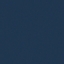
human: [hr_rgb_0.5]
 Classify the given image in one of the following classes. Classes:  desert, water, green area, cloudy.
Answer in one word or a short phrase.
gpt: water